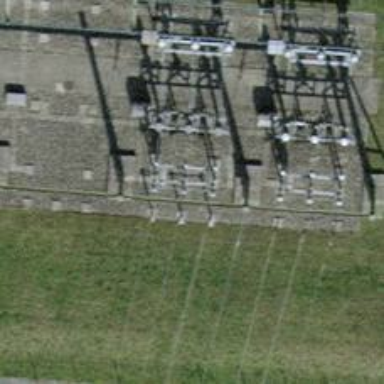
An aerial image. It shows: Three power lines with cables.